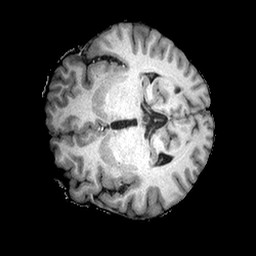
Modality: T1w
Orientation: axial
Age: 30
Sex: male
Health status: ill